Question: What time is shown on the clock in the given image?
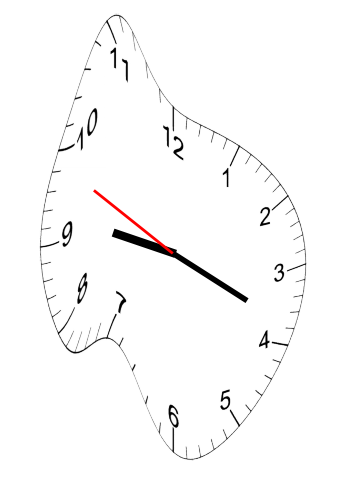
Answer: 09:18:49